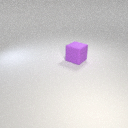
large purple rubber cube